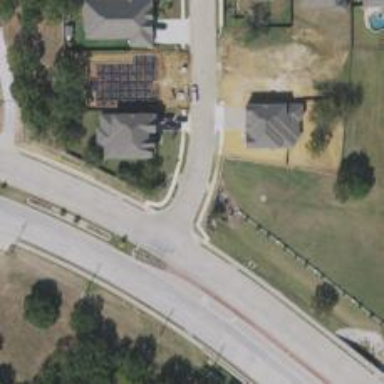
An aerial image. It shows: Residential road where you can drive straight through.